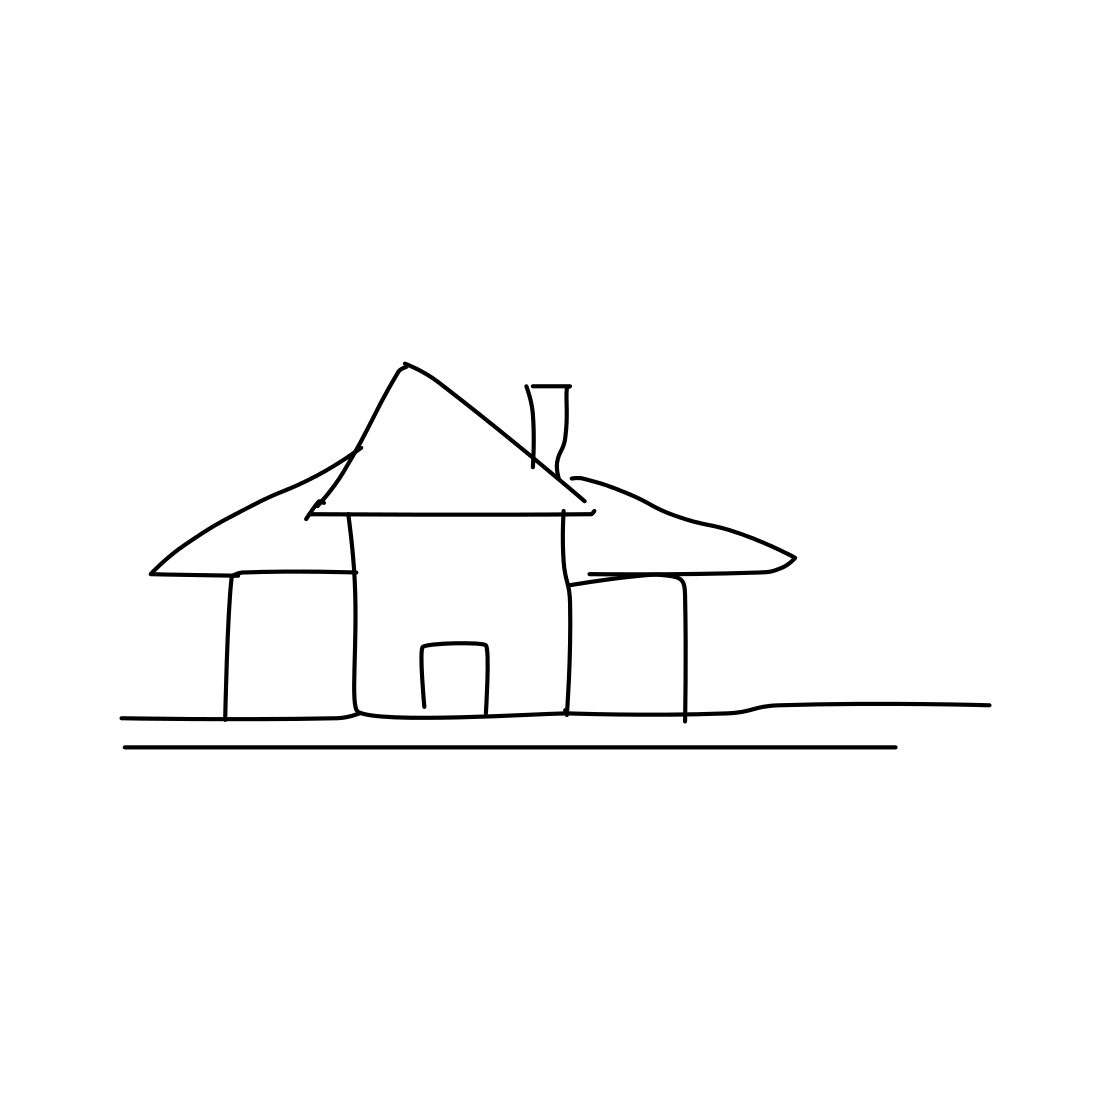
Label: house